Question: Is it possible to setup configurations under ASP.NET project properties > Web > Servers for each user that downloads the source code?

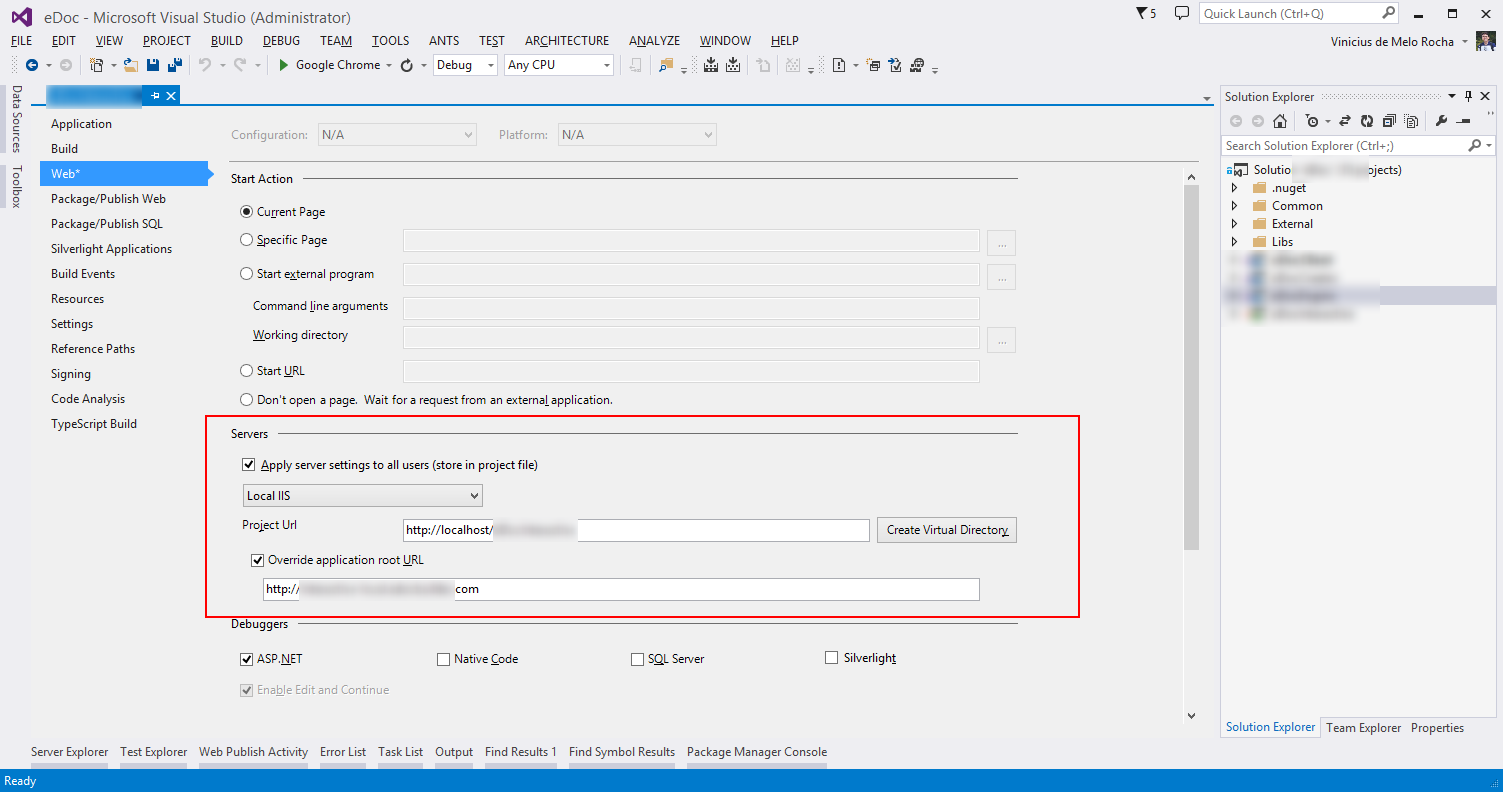
Answer: : No.
:
These settings are stored in the project file.
Unless you exclude your project file (*.csproj for C# projects) from control versionning, these settings will be shared with all the team.
Before doing so, please note that this is not a solution, because a lot of information is stored in the project files, like files in the project for example.
The best option would be for other users to manually merge project files when there are modifications and commit/check-in the project file only when necessary.